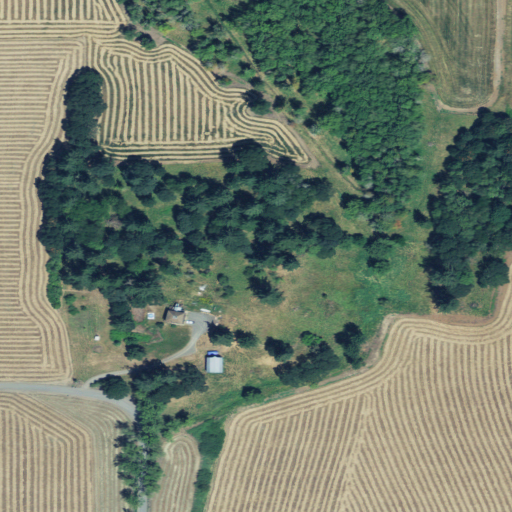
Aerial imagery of valley in Oregon named Evans Valley containing pasture, cultivated crops, herbaceous wetlands, open development, evergreen forest, low intensity development, and mixed forest